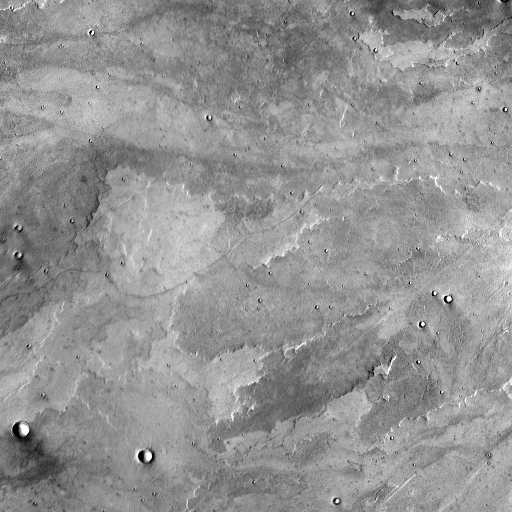
Crater classes present: Background, Other